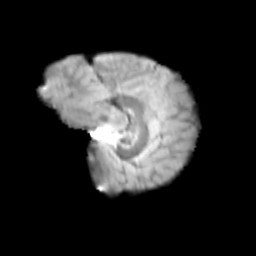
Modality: T2w
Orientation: sagittal
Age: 14
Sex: female
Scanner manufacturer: siemens
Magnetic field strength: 3 T
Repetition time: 3.8 s
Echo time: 0.07 s